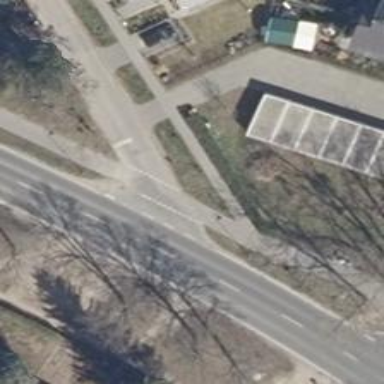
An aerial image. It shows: Asphalt footway.